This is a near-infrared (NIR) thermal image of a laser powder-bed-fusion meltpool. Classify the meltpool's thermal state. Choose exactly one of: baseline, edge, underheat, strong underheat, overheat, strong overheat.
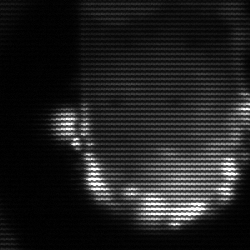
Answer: baseline